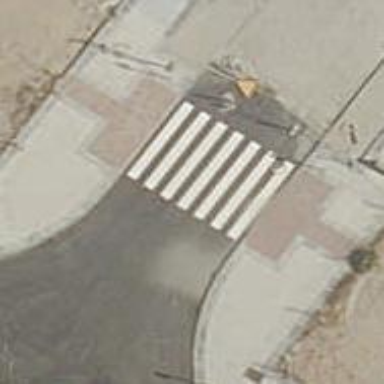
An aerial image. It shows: Uncontrolled zebra crossing on the road.